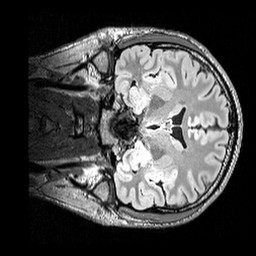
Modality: FLAIR
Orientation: coronal
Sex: male
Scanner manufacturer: siemens
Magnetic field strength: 3 T
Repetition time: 5 s
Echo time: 0.395 s